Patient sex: M
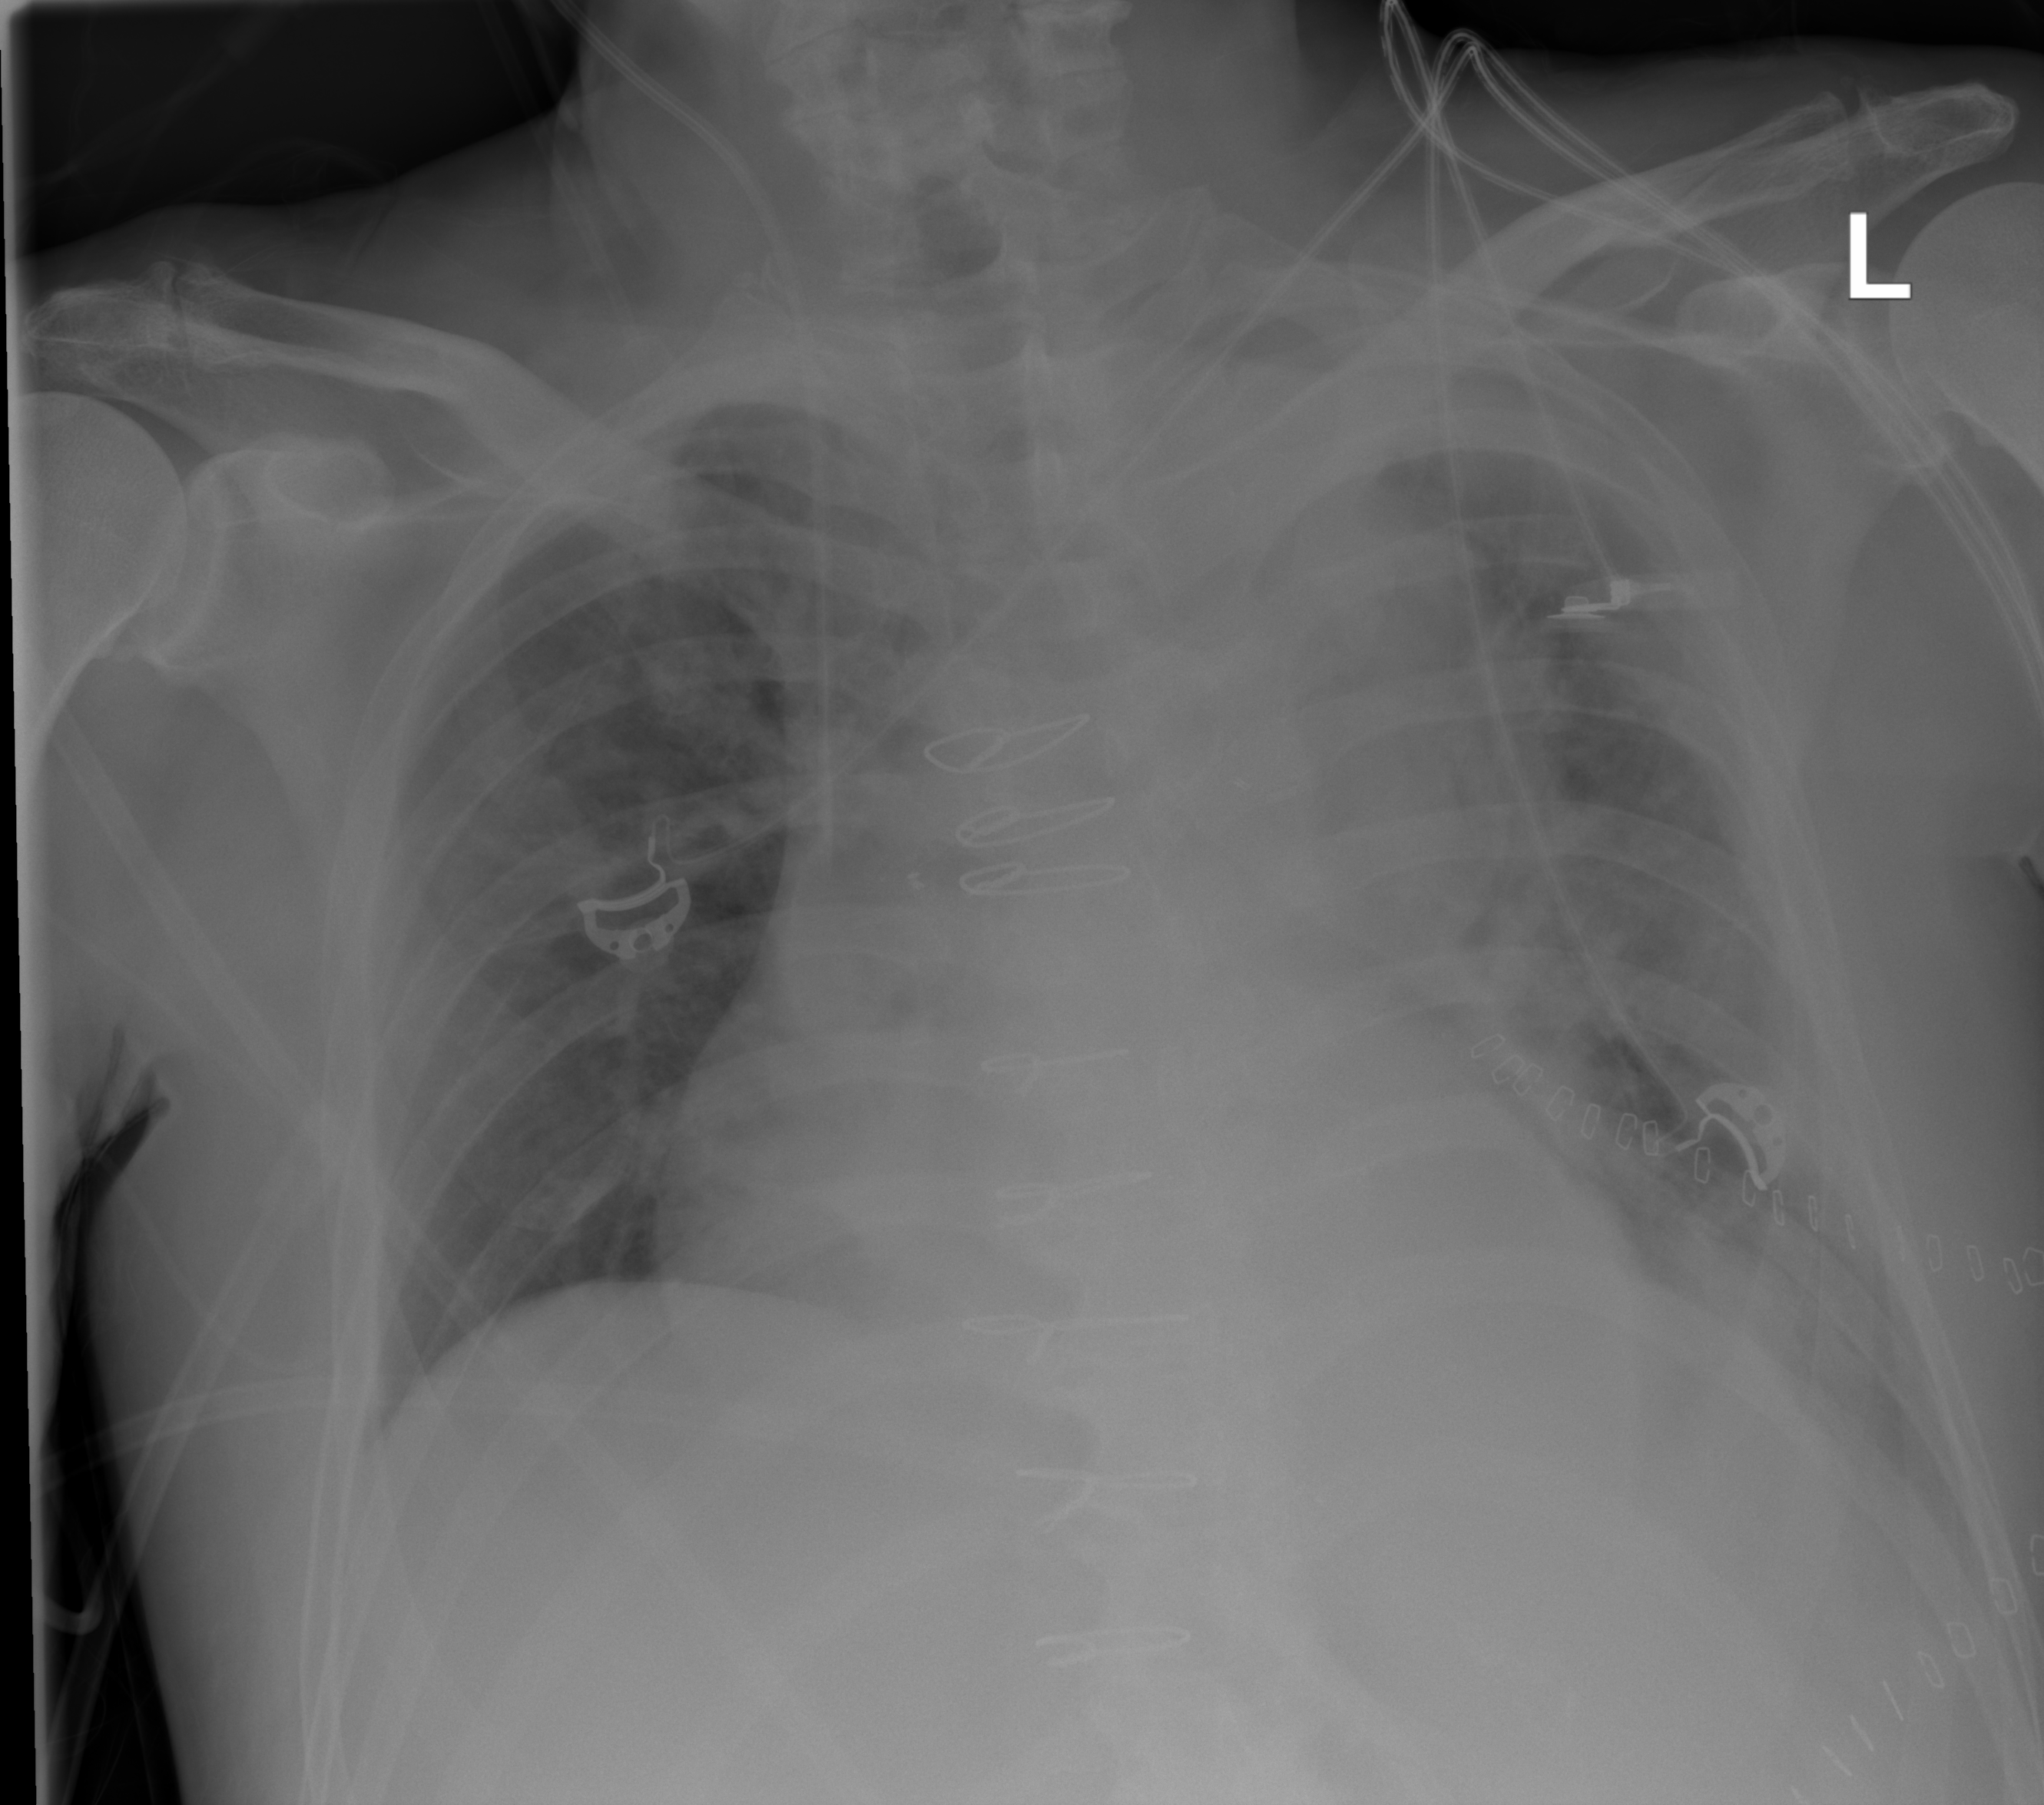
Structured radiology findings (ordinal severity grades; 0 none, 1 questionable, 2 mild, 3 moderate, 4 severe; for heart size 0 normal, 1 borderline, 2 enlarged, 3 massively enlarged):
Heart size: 3
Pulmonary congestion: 2
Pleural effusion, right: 0
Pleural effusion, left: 2
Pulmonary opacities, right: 2
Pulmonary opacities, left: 2
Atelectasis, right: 2
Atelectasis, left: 2